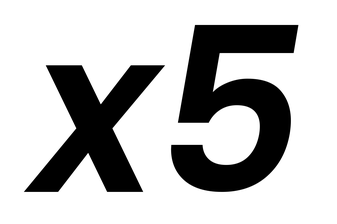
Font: Poppins-SemiBoldItalic